Question: I have a MySql database which contains a 'VARCHAR' field (called 'nev' here) and a couple 'INT's

What I want is select all of the integers which columns contains 'w' (w0, w1 etc) and put it into an array or an 'ArrayList'. And also select those which has 'b' in the columns. And I want to only select those values whose has a specific 'nev' which comes from another class.
Here is my code so far:
'''
public static Connection qry(){
Connection qry=null;
try {
qry=(Connection) DriverManager.getConnection("jdbc:mysql://localhost:3306/feladat","admin","admin");
String query ="SELECT * FROM pontszamok WHERE nev="+GUI.selected;
Statement st2;
st2 = qry.createStatement();
ResultSet rs = st2.executeQuery(query);
while (rs.next())
{
}
st2.close();
} catch (SQLException e) {
System.out.println(e);
}
return qry;
'''
What should be the solution?
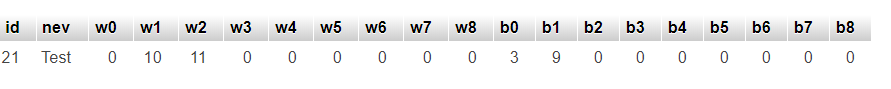
Answer: This is an example how you get the values of the column 'w0' and 'nev' and store them into a 'List', you can do the same way for all the columns you want
'''
List<Integer> myValuesW0 = new ArrayList<Integer>();
List<String> myValuesNev = new ArrayList<String>();
while (rs.next())
{
myValuesW0.add(rs.getInt("w0")); //the name of the column not the value
myValuesNev.add(rs.getString("nev")); //for String Values
.
.
//the same treatment for the rest
}
'''
Also you have an error in your query, since "nev" is a 'varchar' type, so you have to apply single quotation marks ( '' '' ) on the value this way:
'''
String query ="SELECT * FROM pontszamok WHERE nev= '"+GUI.selected+"' ";
'''
or you can use this method too:
'''
String query ="SELECT * FROM pontszamok WHERE nev= ? ";
query.setParameter(1, GUI.selected);
//replace the first question mark (?) with the variable GUI.selected
//this way you can avoid being confused between the quotation marks
'''